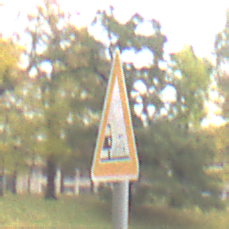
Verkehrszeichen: SplittSchotter
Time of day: MorningAfternoon
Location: Outdoor (Nature)
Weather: Overcast
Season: Autumn
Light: Natural